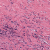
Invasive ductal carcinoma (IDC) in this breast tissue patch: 0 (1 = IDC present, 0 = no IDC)